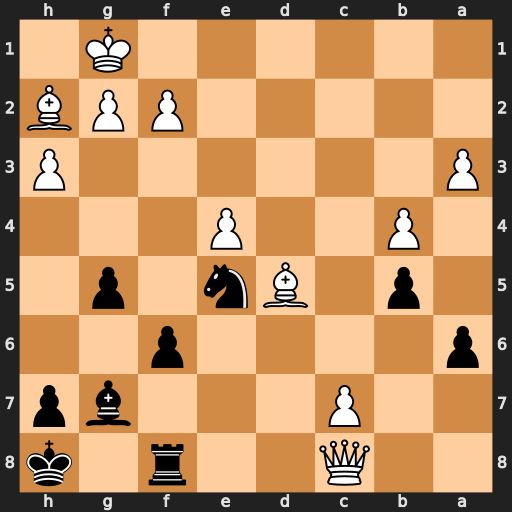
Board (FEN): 2Q2r1k/2P3bp/p4p2/1p1Bn1p1/1P2P3/P6P/5PPB/6K1
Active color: b
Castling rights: -
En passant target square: -
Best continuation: Rxc8 Bxe5 fxe5 Bb7 Rxc7